Question: '''
import Foundation
import CoreData
import UIKit
class CoreDataManager5: NSObject {
private class func getContext() -> NSManagedObjectContext{
let appDelegate = UIApplication.shared.delegate as! AppDelegate
return appDelegate.persistentContainer.viewContext
}
class func fetchObj() -> [foodItem]{
var array = [foodItem]()
let fetchRequest: NSFetchRequest<FoodS5N5> = FoodS5N5.fetchRequest()
do{
let fetchResults = try getContext().fetch(fetchRequest)
print(fetchResults)
for food in fetchResults{
let foods = foodItem(foodCalorie5: food.foodCalorie5!)
array.append(foods)
var addFood:[String] = []
addFood.append(foods.foodCalorie5!)
print(addFood)
let sumArray:[String] = addFood
let sumArrayofInt: [Int] = sumArray.map{Int($0) ?? 0}
let sum = sumArrayofInt.reduce(0,+)
print("Food calorie = \(sum)")
}
}catch{
//show error
}
return array
}
}
struct foodItem {
var foodCalorie5:String?
init() {
foodCalorie5 = ""
}
init(foodCalorie5:String){
self.foodCalorie5 = foodCalorie5
}
}
'''

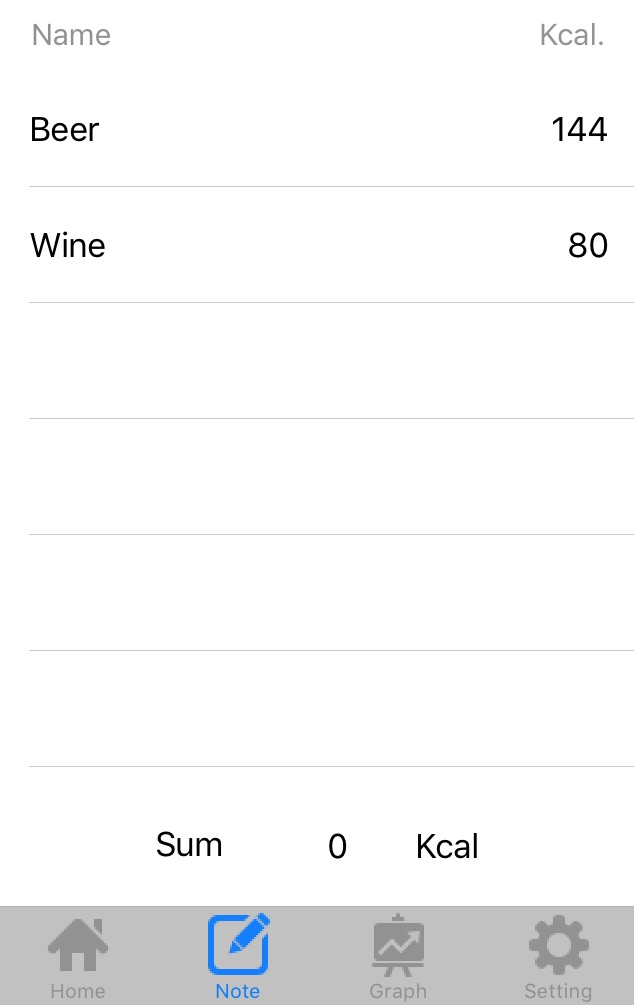
Answer: You need to count the 'sum' outside the 'for' loop.
'''
var array = [foodItem]()
for food in fetchResults{
let foods = foodItem(foodCalorie5: food.foodCalorie5!)
array.append(foods)
}
let calories = array.flatMap { Int($0.foodCalorie5!) }
let sum = calories.reduce(0, +)
print("Food calorie = \(sum)")
'''